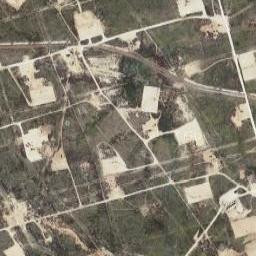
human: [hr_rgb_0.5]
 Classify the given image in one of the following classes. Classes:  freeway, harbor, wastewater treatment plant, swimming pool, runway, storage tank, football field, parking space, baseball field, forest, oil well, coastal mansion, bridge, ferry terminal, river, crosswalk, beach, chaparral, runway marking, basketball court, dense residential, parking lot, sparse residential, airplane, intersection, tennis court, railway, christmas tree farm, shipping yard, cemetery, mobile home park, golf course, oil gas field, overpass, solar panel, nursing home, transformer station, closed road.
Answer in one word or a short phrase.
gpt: oil gas field